Interaction volume radius: 10 \u00c5
Interaction volume height: 25 \u00c5
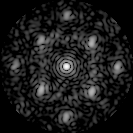
Disorder parameter: 0.4575